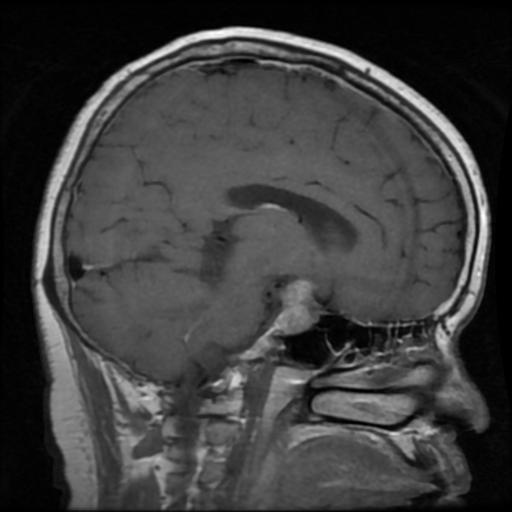
Label: pituitary